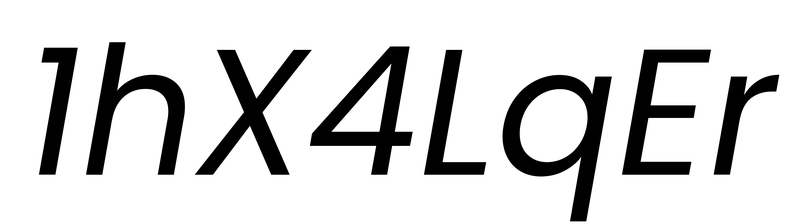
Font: Poppins-Italic